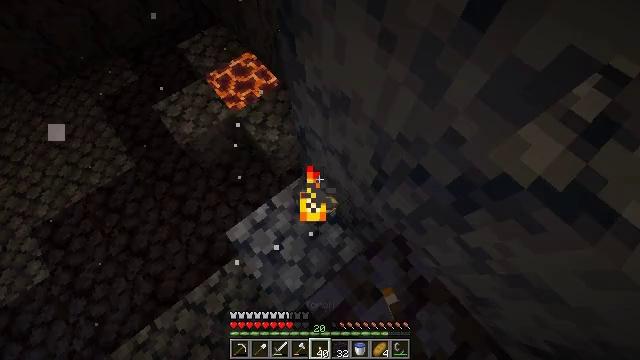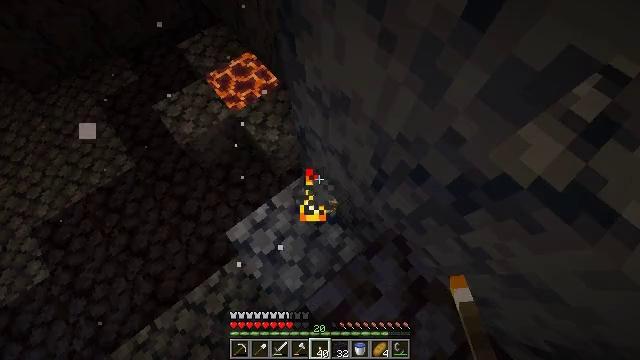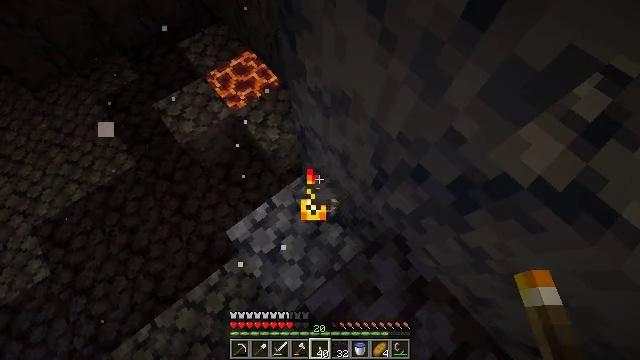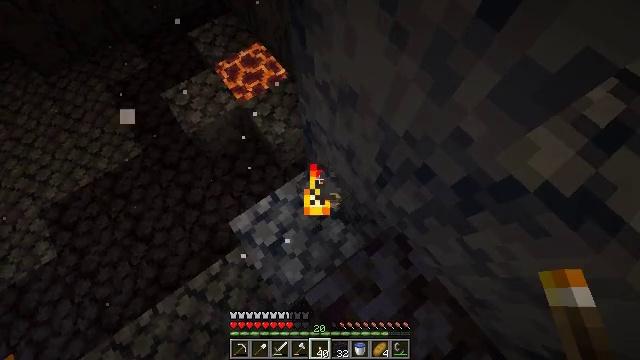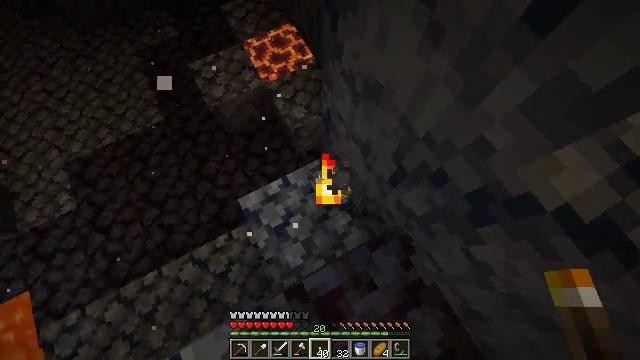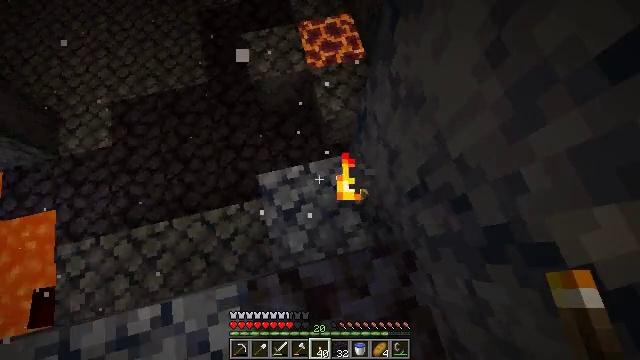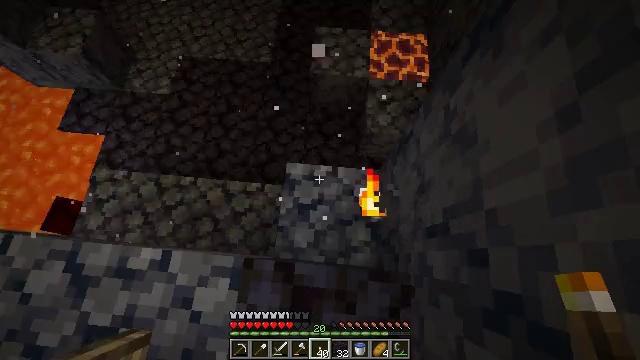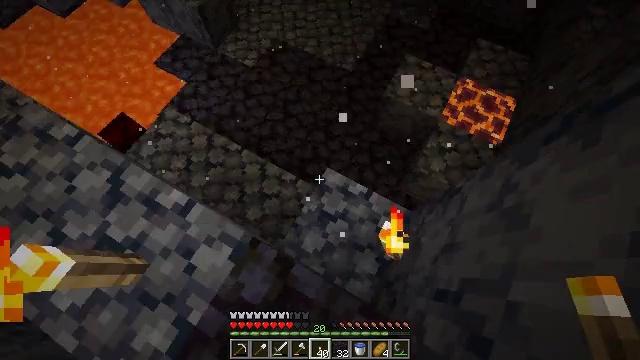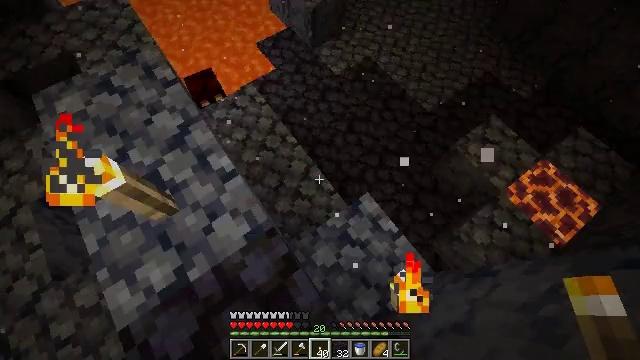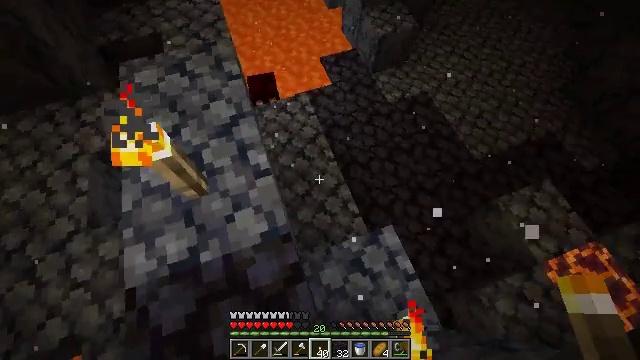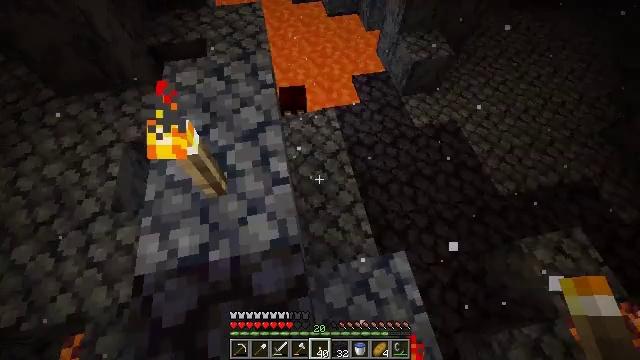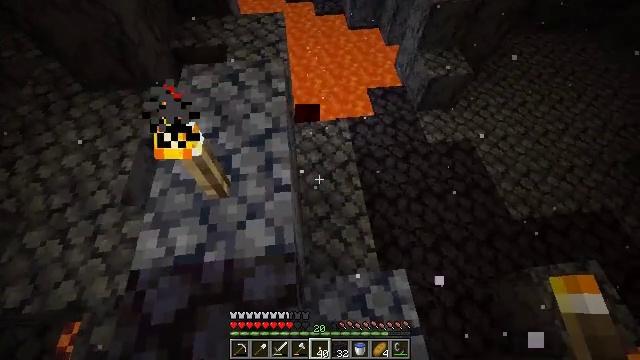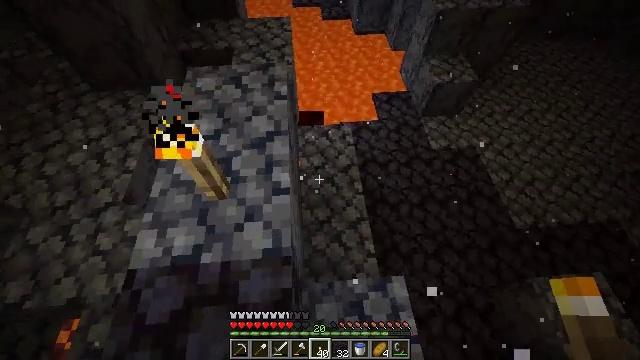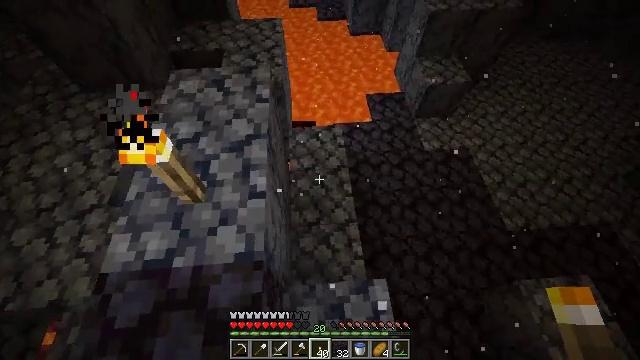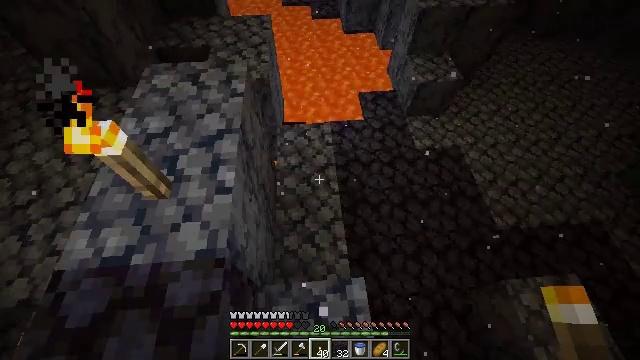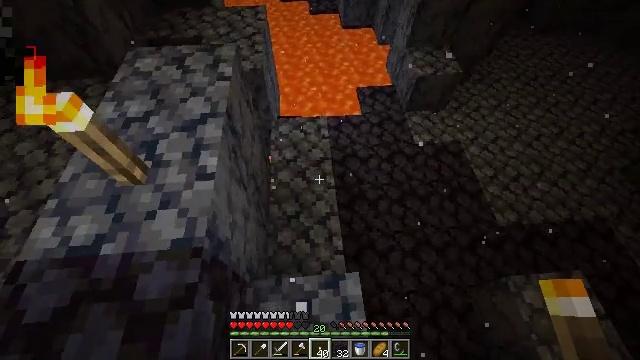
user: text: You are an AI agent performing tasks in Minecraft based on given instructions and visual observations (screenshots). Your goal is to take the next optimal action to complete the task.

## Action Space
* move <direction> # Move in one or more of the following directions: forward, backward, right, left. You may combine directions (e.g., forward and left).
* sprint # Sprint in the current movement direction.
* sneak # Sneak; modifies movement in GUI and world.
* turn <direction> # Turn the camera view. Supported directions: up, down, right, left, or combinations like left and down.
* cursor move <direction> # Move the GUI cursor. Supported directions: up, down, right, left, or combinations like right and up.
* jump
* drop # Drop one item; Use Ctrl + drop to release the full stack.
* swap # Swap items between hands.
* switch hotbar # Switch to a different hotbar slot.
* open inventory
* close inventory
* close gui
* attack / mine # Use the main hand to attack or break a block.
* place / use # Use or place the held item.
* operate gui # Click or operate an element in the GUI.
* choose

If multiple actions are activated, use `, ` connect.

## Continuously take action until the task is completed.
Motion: motion action
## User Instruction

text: Fight hostile mobs.
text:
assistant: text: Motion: no_op
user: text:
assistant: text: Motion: no_op
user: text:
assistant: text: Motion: turn left and down
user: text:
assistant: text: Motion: turn left and down
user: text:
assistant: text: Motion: turn left and down
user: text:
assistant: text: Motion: turn left
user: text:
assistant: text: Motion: turn left and up
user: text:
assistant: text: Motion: turn left and up
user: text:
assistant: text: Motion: turn left and up
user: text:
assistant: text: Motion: turn left and up
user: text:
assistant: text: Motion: move right, turn left and up
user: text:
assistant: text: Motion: move right, turn left
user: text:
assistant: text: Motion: move right
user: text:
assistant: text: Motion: no_op
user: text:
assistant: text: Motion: no_op
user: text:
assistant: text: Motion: no_op
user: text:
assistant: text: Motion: no_op
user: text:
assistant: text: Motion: no_op
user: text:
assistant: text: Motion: no_op
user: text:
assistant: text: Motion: no_op
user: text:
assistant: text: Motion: no_op
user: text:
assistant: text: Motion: turn up
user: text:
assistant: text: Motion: turn up
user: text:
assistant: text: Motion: move forward, turn up
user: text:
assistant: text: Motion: move forward
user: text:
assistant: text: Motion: no_op
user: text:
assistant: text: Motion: turn up
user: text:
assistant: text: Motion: turn up
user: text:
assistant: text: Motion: no_op
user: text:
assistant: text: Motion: no_op